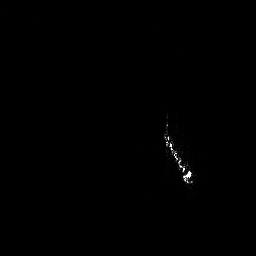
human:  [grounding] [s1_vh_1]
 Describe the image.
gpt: In the satellite image, there is  <ref>1 large ship </ref> <box>[[62, 43, 74, 71, 0]]</box> located at center.